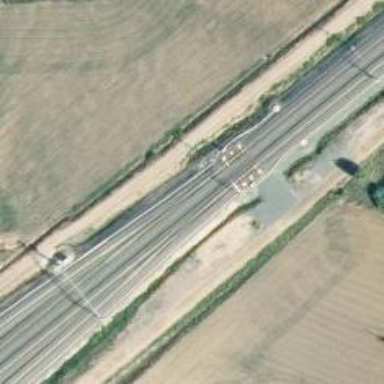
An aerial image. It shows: Railway with continuous electrified contact line.